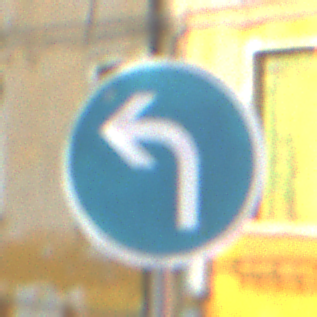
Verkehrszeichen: VorgeschriebeneFahrtrichtungLinks
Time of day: MorningAfternoon
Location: Outdoor (Urban)
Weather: Clear
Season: NotSpecified
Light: Natural